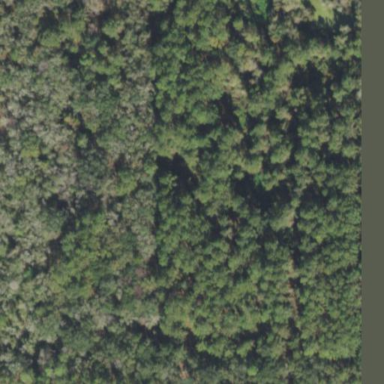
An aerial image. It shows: Mixed woodland with various types of leaves.